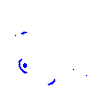
Particle: kaon